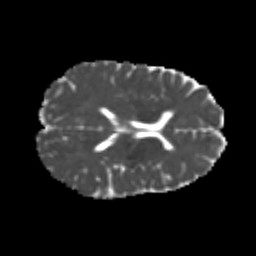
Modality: MD
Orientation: axial
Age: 24
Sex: female
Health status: healthy
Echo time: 0.074 s